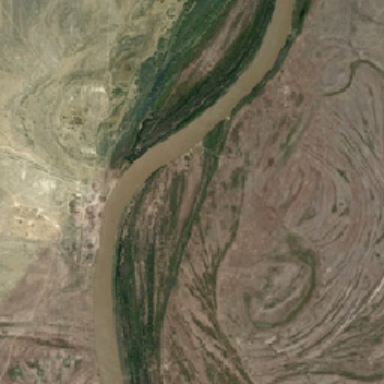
A country full of yellow weeds is not .